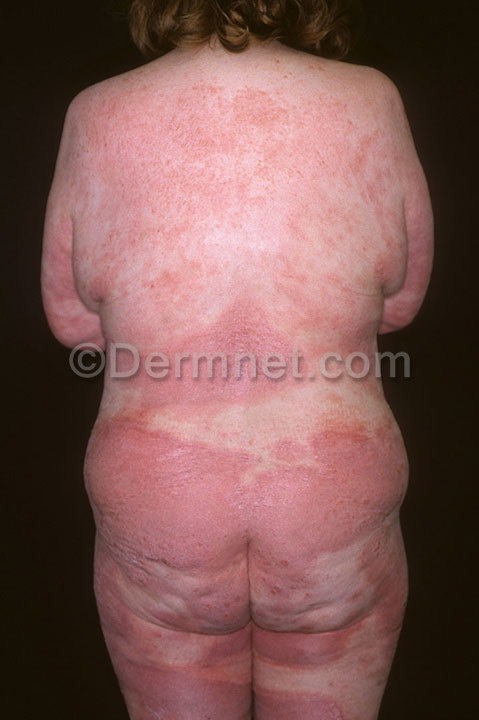
Disease: Psoriasis pictures Lichen Planus and related diseases